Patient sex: M
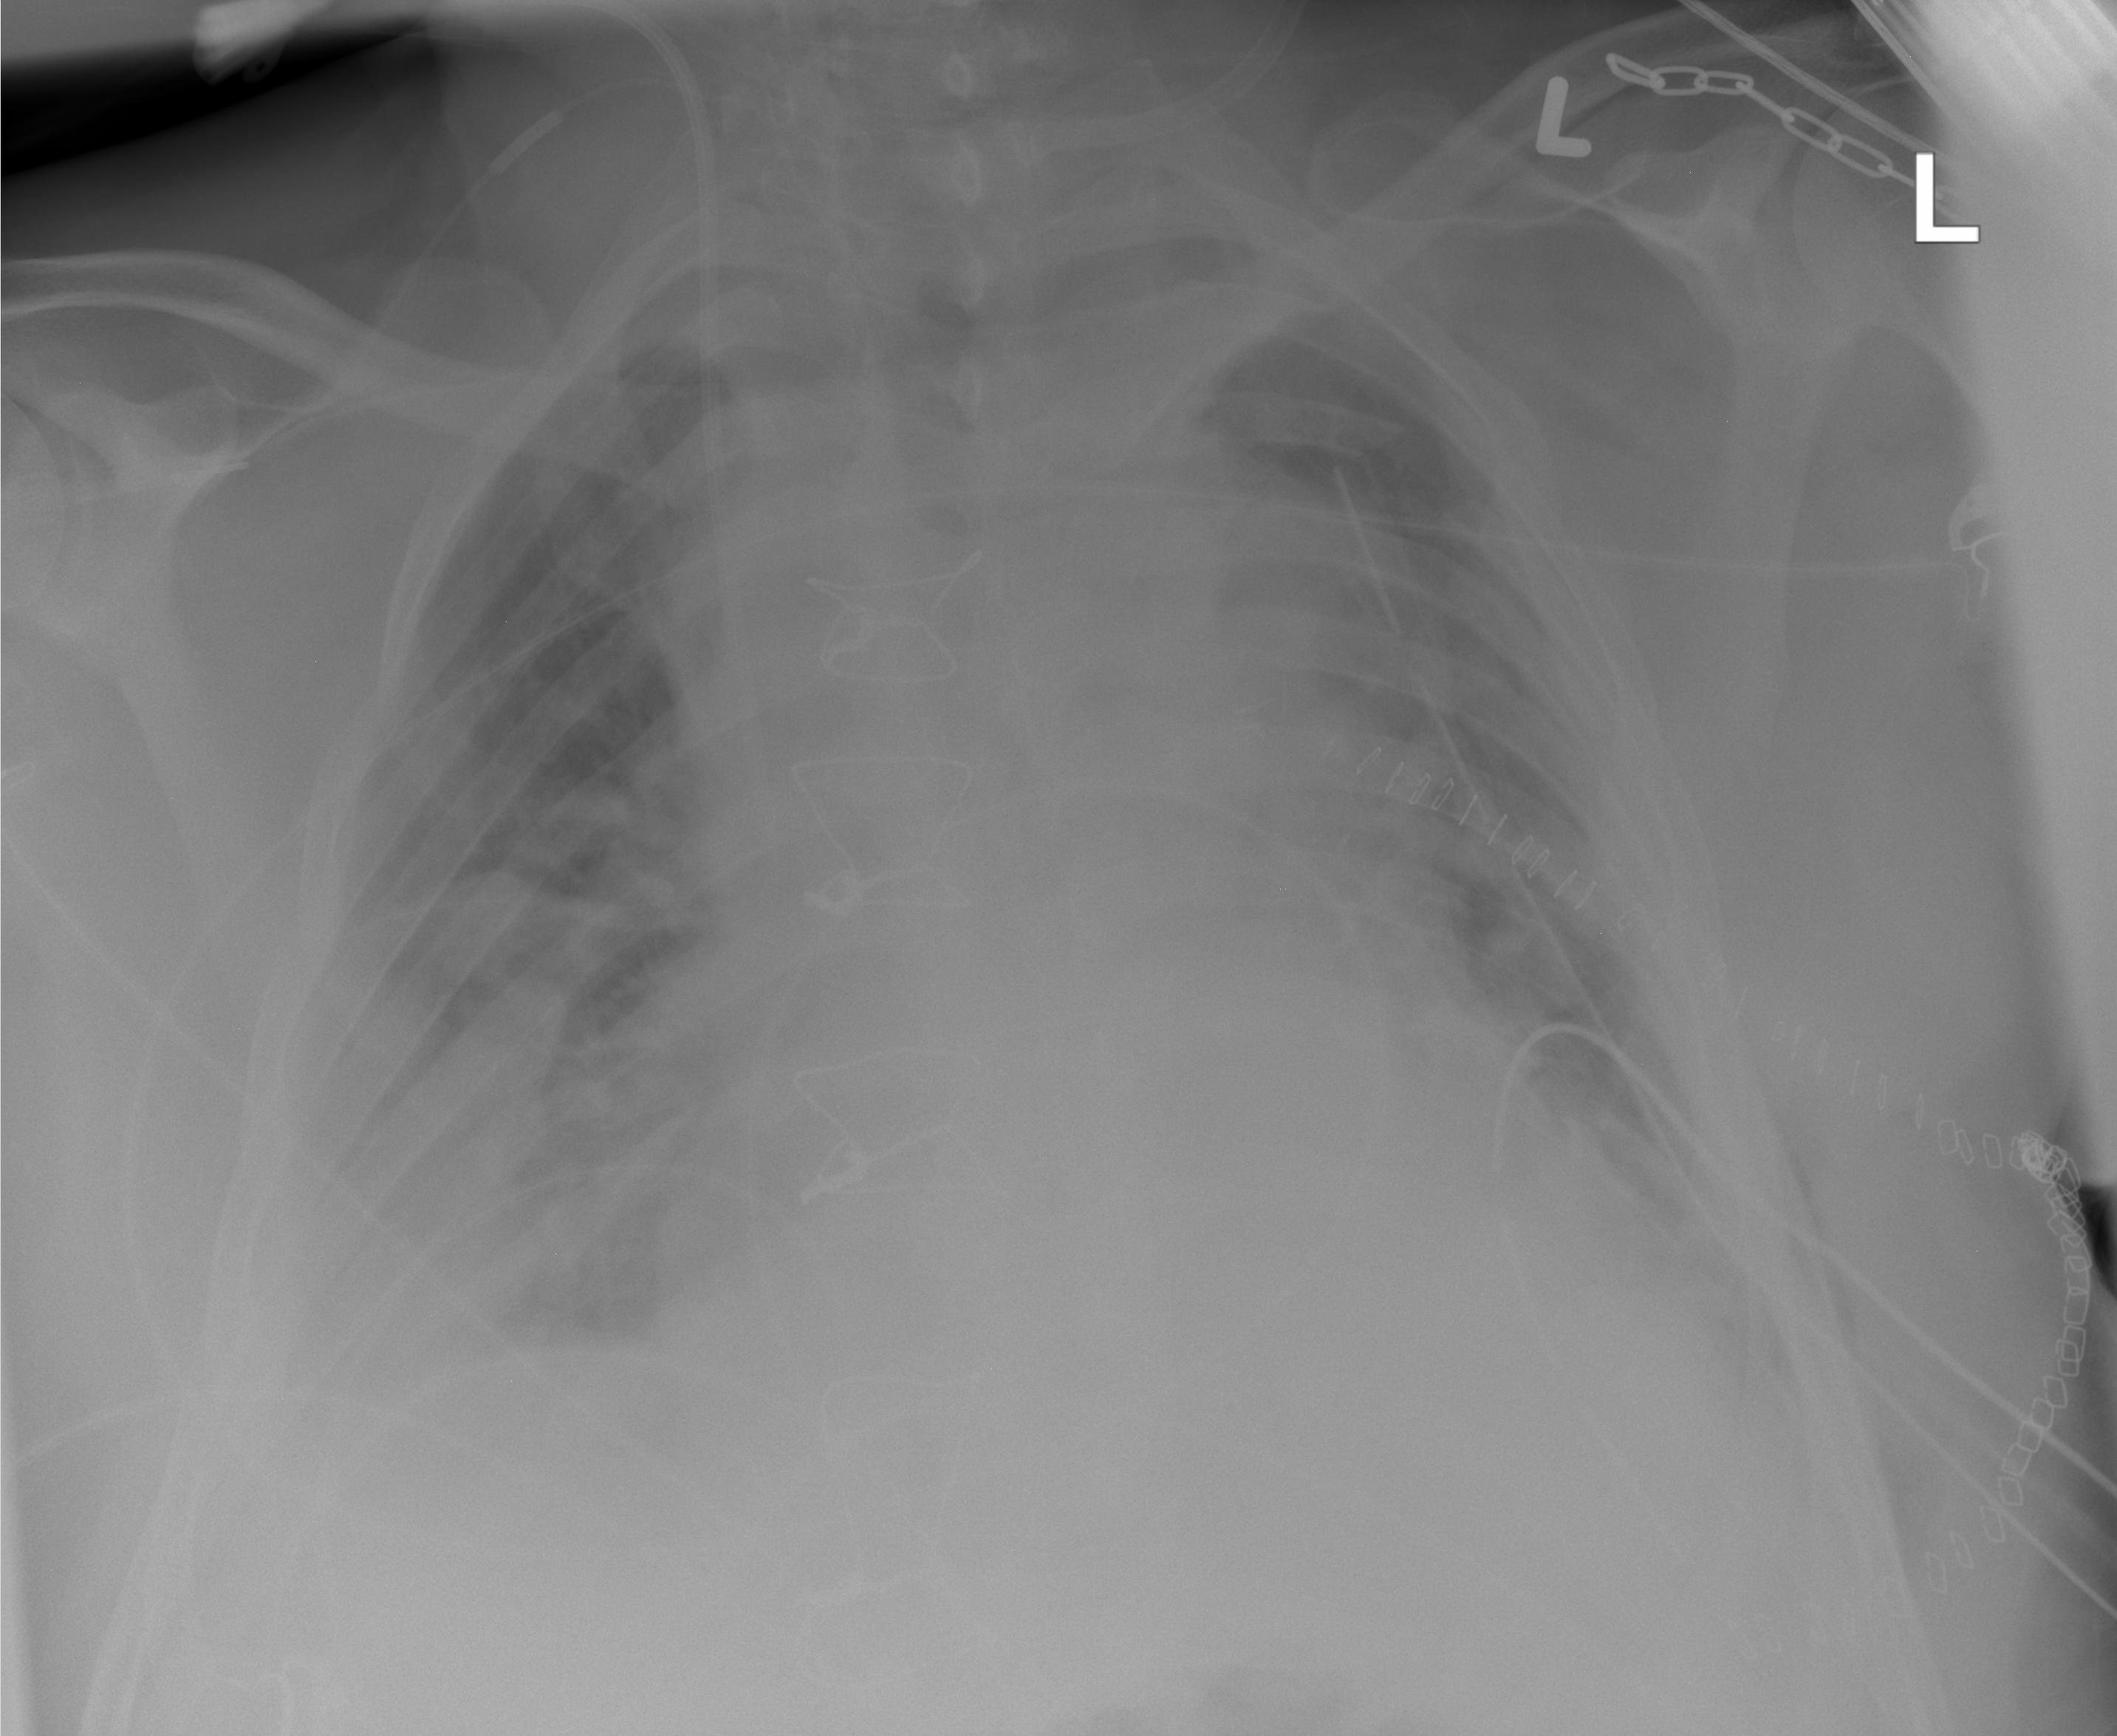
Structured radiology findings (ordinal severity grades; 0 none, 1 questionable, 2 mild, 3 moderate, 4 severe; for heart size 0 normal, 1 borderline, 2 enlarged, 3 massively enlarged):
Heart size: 2
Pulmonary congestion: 0
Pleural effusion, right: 2
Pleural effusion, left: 0
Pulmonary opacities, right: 0
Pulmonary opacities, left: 0
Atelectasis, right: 3
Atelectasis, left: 3